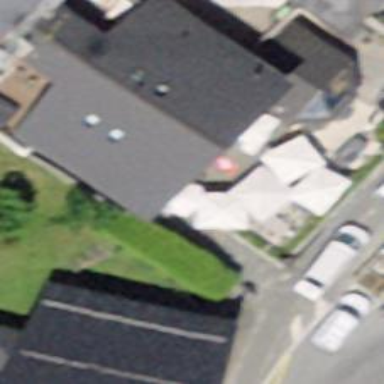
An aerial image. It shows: Restaurant.